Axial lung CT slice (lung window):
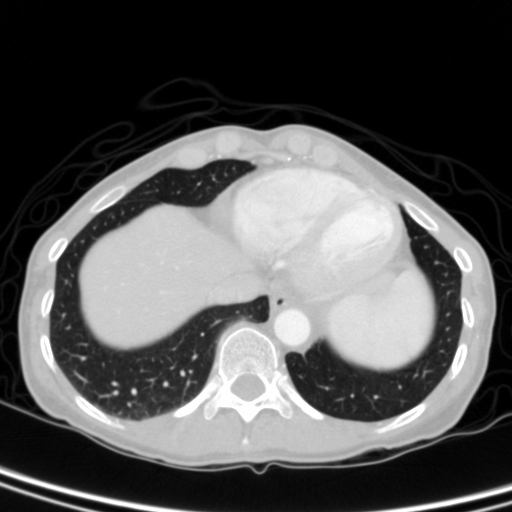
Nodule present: no